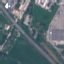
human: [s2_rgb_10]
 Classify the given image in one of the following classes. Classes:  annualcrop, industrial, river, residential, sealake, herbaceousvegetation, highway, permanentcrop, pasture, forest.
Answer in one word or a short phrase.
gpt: Highway